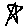
Label: star